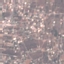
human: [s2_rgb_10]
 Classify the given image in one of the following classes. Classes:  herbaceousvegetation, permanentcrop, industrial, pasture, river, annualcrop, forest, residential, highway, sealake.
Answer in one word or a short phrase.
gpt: Residential